Question: The marked icon isn't shown with me:

I have "using System.Data.SqlClient;"
and the reference of (System.Data) is added also.
But I want this Icon (marked by red rectangle at photo) to be shown.
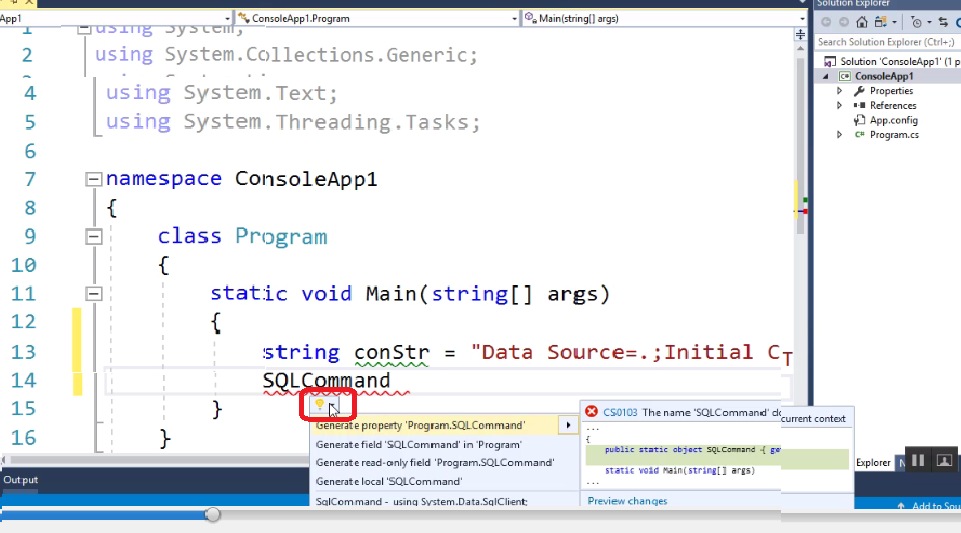
Answer: The exact class name is 'SqlCommand'. C# is case-sensitive, so be aware of proper casing! VS may help fix casing issues using the hotkey Ctrl-Spacebar.